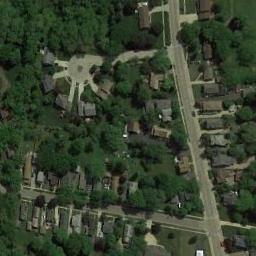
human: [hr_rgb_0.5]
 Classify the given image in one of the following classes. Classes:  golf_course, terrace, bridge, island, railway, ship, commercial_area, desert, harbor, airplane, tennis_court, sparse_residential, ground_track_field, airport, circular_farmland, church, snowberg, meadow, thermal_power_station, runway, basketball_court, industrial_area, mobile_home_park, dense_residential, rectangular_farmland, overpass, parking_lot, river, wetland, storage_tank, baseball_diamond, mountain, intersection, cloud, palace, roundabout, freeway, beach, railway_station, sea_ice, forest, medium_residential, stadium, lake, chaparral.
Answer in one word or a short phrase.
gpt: medium_residential